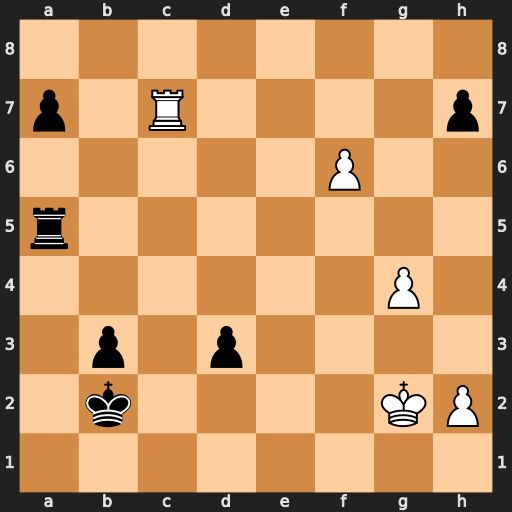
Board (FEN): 8/p1R4p/5P2/r7/6P1/1p1p4/1k4KP/8
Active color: w
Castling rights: -
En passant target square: -
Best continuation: f7 d2 Rd7